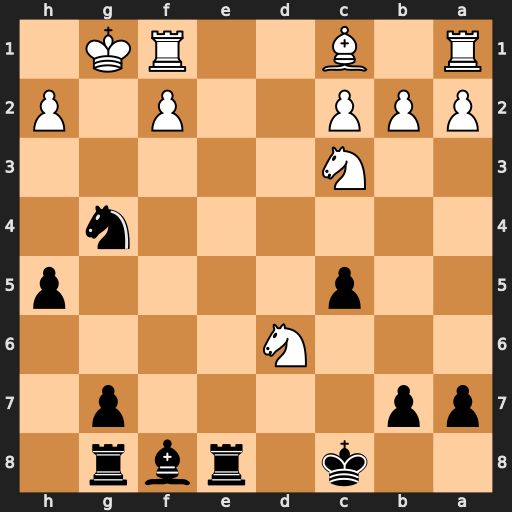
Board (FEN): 2k1rbr1/pp4p1/3N4/2p4p/6n1/2N5/PPP2P1P/R1B2RK1
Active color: b
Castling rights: -
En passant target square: -
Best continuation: Bxd6